Chest X-ray. View position: PA
Patient age: 45
Patient sex: F
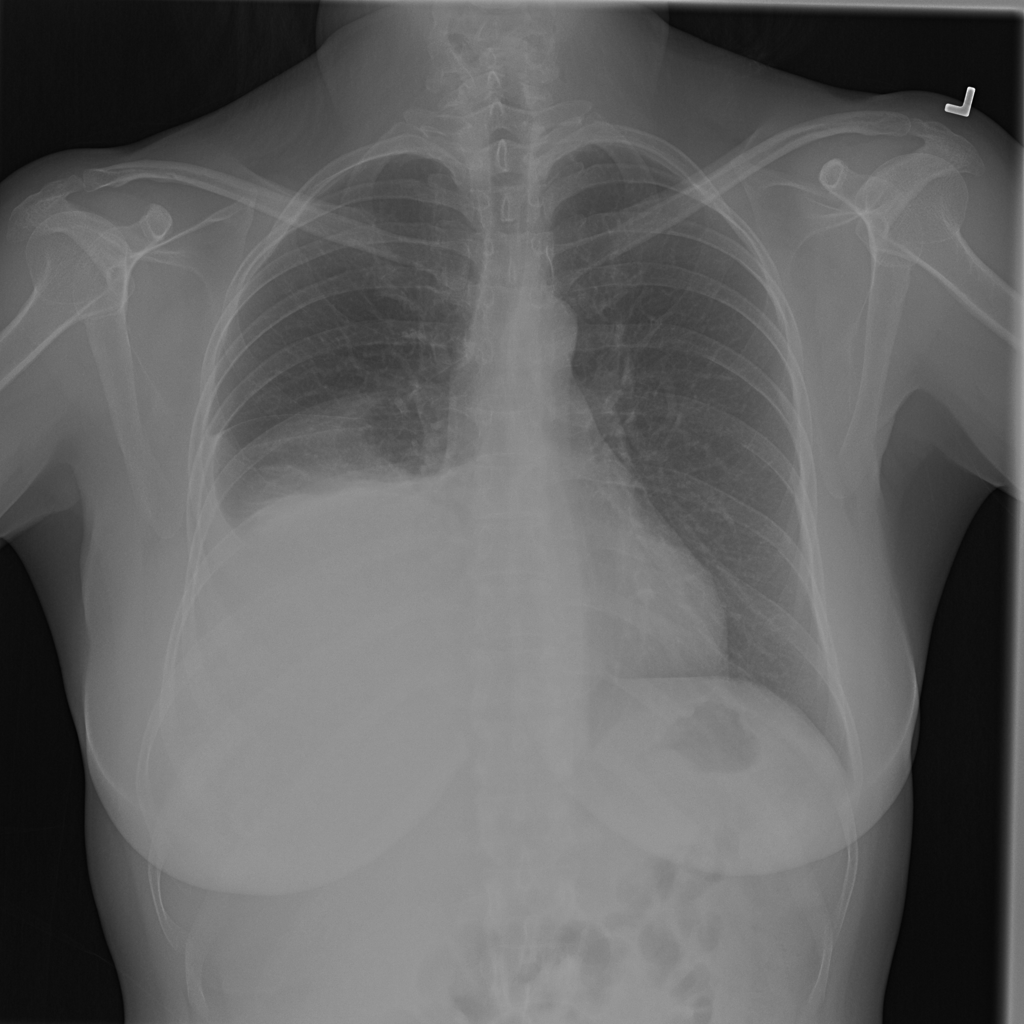
Finding: Pneumothorax